Interaction volume radius: 10 \u00c5
Interaction volume height: 20 \u00c5
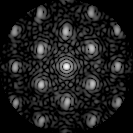
Disorder parameter: 0.3211